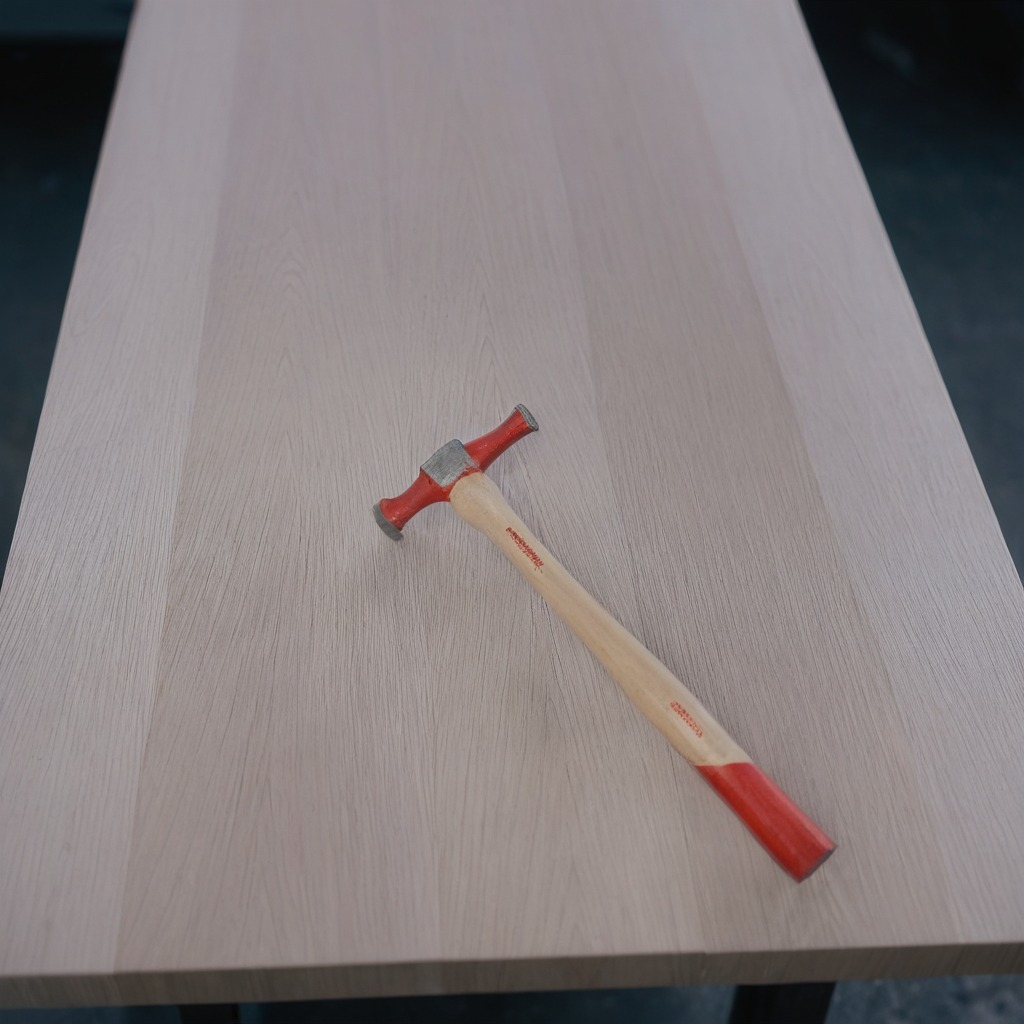
A hammer is lying on the table.